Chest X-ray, AP view. Patient: 52 years old, sex F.
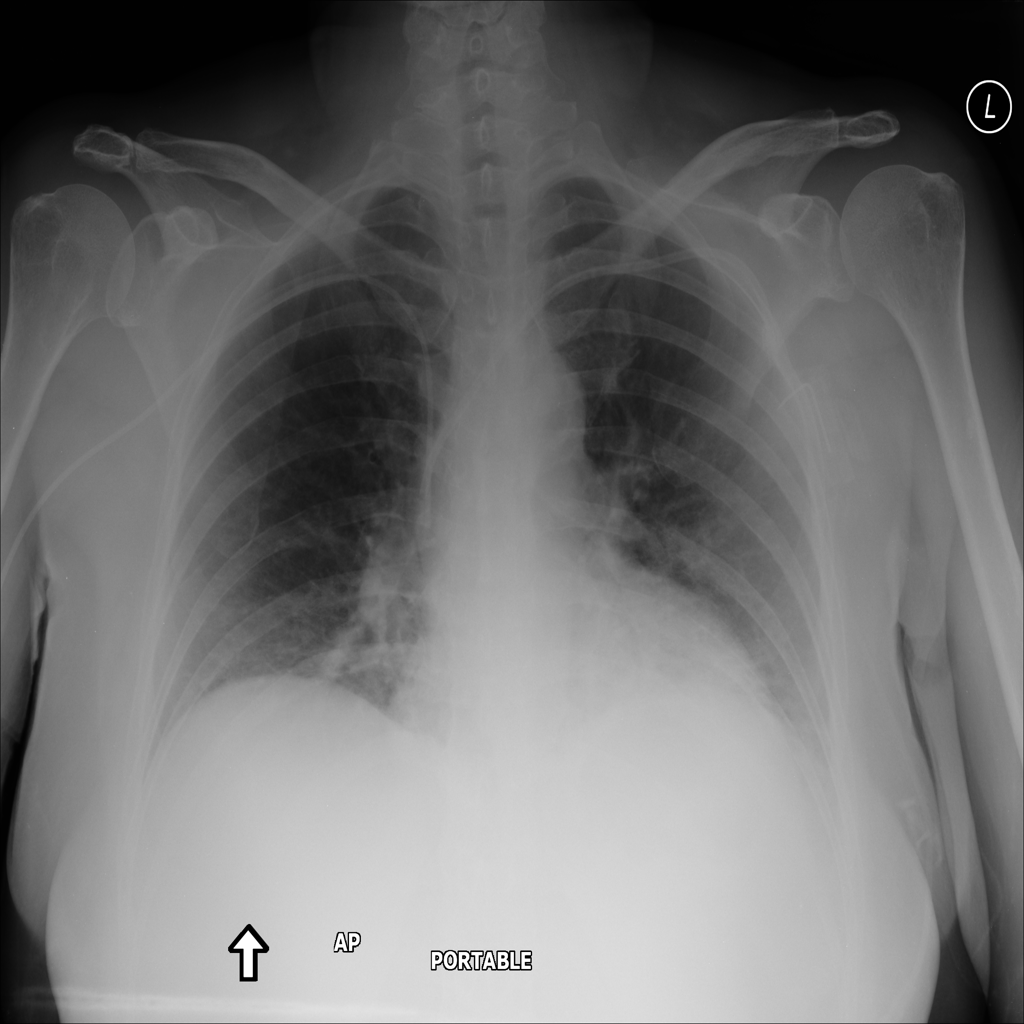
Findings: Infiltration